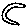
Label: moon